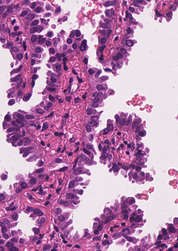
Tumor epithelial tissue: yes
Tumor-associated stroma tissue: yes
Normal tissue: no